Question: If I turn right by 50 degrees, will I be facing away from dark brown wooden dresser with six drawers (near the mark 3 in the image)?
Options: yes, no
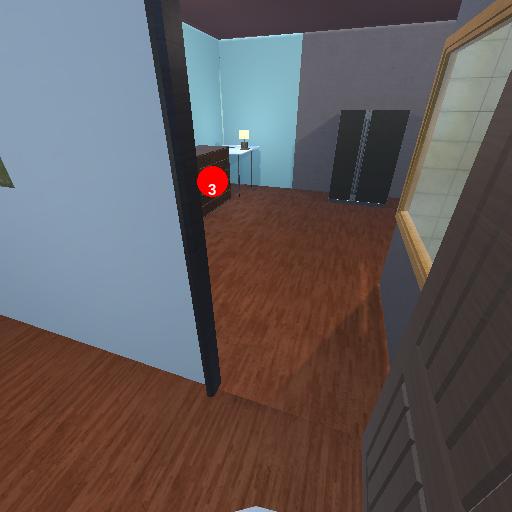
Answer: yes